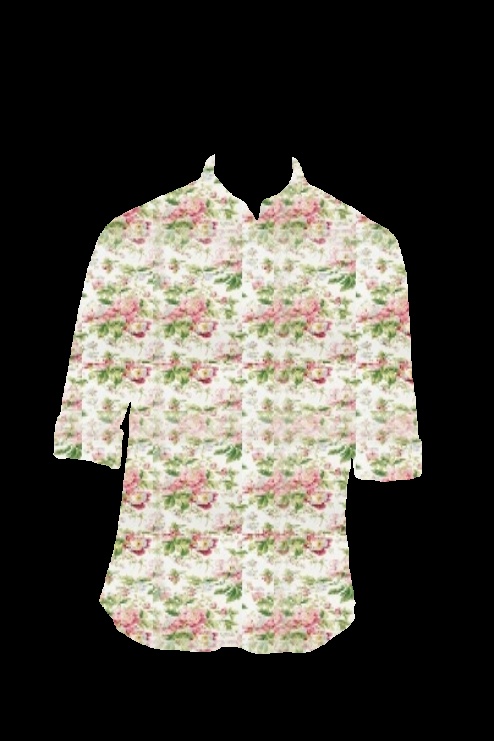
pink rose print button up tee